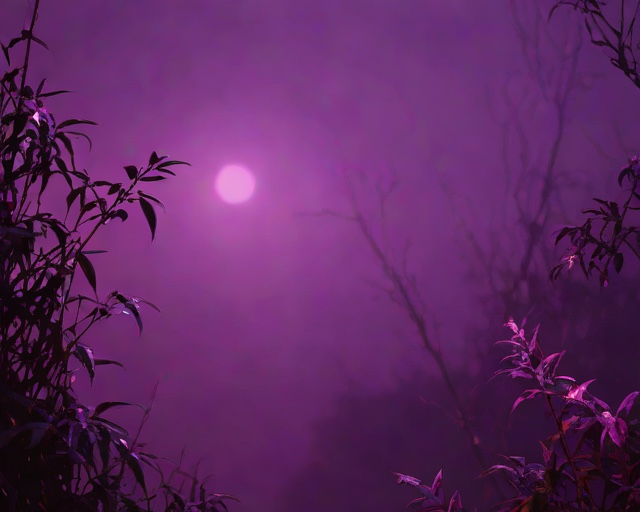
Category: Halloween